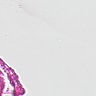
Metastatic tissue present: no